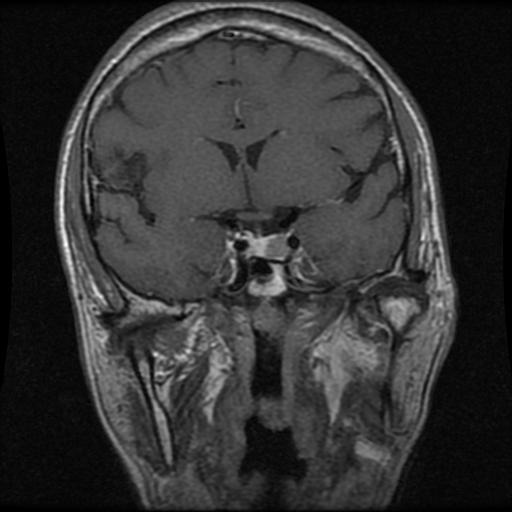
Label: pituitary